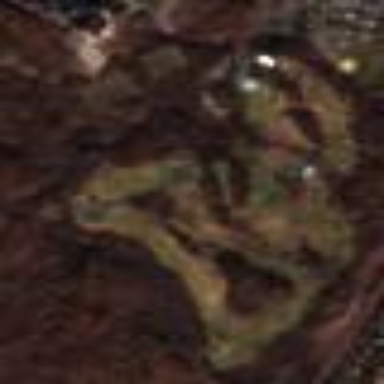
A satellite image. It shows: Leisure land designated as 9-hole golf course.